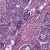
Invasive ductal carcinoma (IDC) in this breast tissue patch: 0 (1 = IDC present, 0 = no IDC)